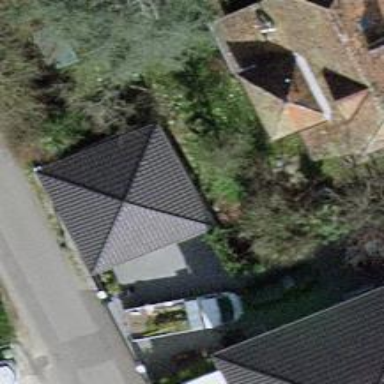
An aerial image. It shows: Garage building.